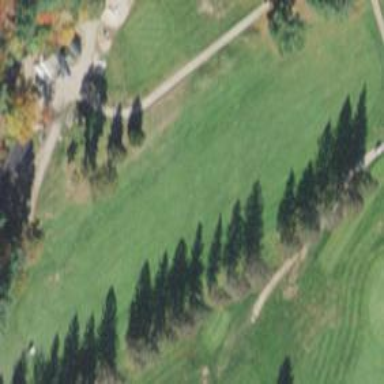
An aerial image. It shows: Golf fairway surrounded by grass.